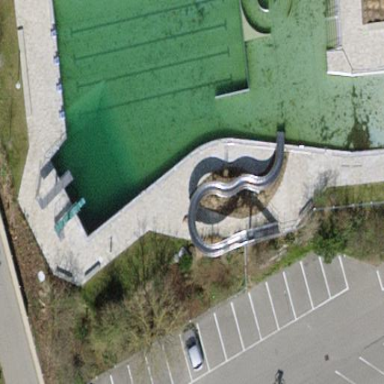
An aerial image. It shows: Swimming pool area designated for leisure and sport.